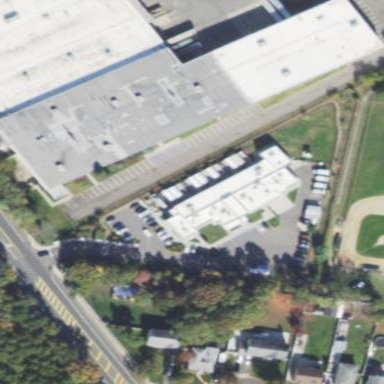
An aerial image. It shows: Animal shelter housed in building.